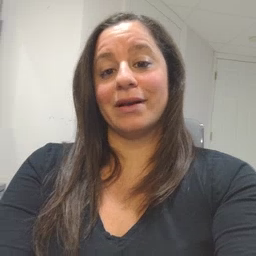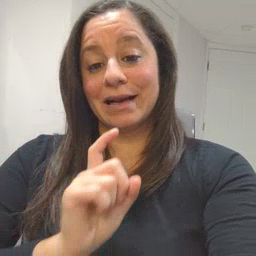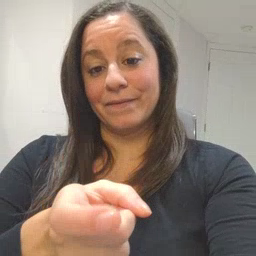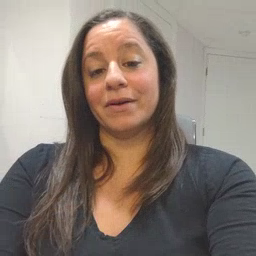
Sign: gift